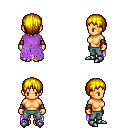
a pixel art fantasy rpg character, female body template, human, tanned skin, maroon tattered cape, teal pants, blonde plain hairstyle, cloth bracers, metal boots, four views (front, back, left, right), 2x2 character sprite sheet, small pixel art, hard edges, no anti-aliasing